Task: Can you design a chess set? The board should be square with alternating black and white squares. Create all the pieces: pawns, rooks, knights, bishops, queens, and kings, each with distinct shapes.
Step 2713:
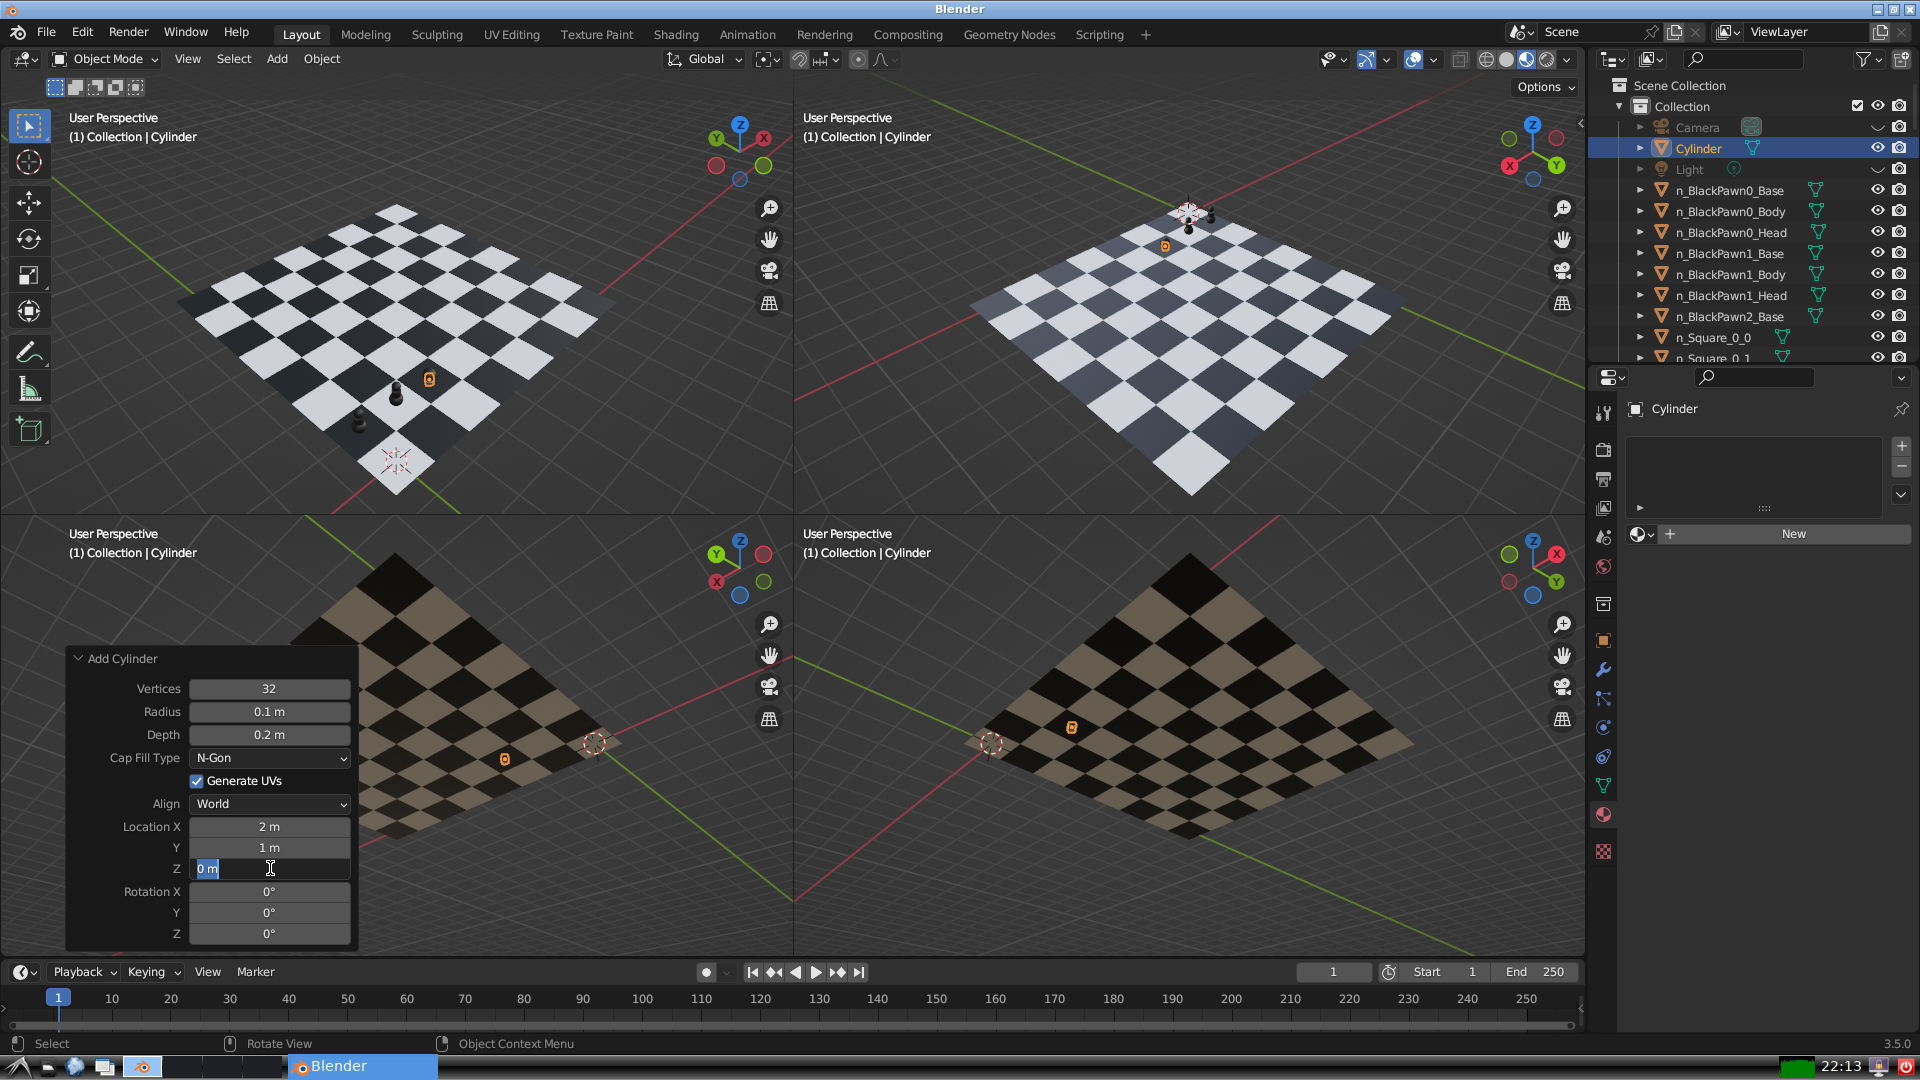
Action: input_text: 0.3